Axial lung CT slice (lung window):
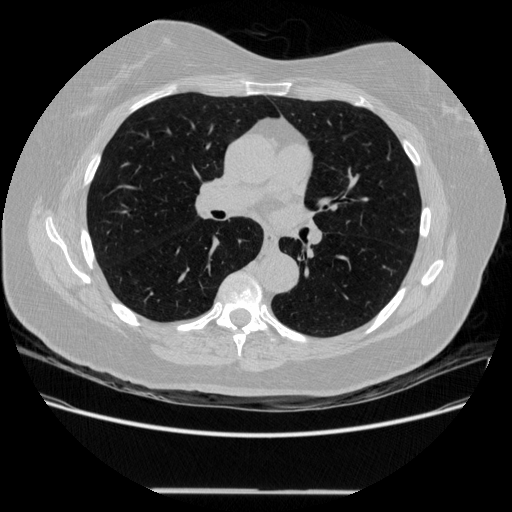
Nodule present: no